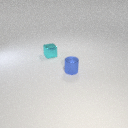
small blue metal cylinder in front of small cyan metal cube